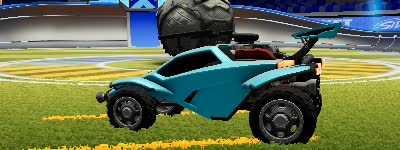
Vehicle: octane